Field crop: maize
Growth stage: 1
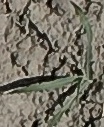
Species: sorghum